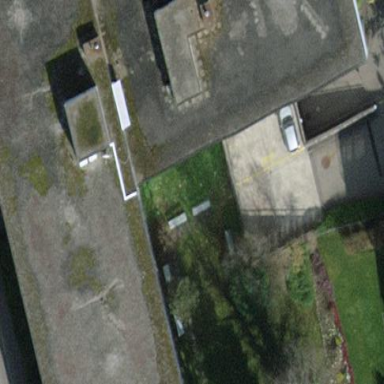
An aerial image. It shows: Office building with flat roof.